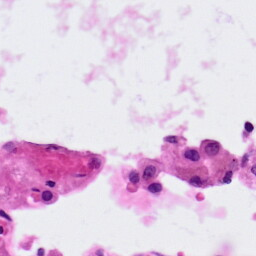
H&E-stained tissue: Lung